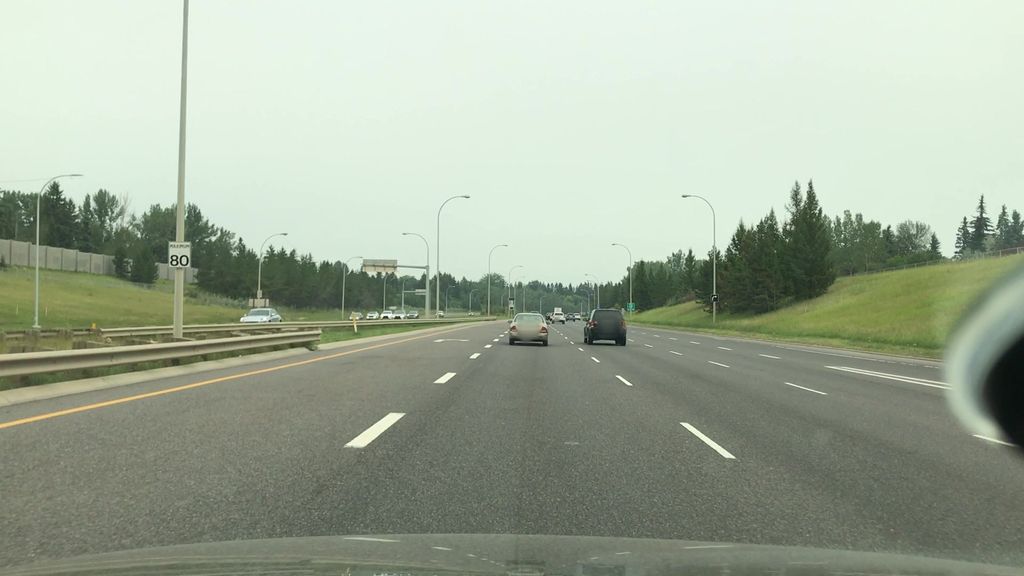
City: edmonton